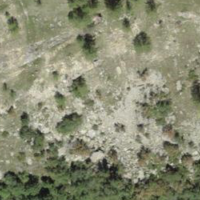
EUNIS habitat code: 23
Species observed at this site:
Spilostethus saxatilis